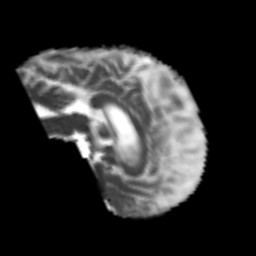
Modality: MD
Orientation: sagittal
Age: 52
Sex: male
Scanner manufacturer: siemens
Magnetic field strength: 3 T
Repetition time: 4.999 s
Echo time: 0.07946 s